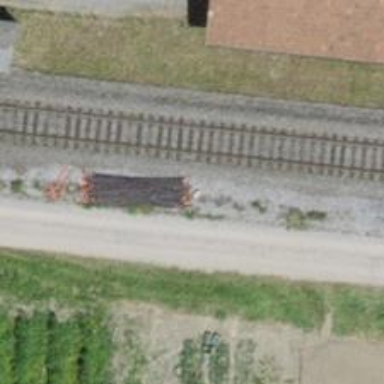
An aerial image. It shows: Railway yard with one track. The railway is electrified with contact line.